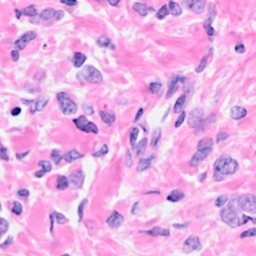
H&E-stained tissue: Breast